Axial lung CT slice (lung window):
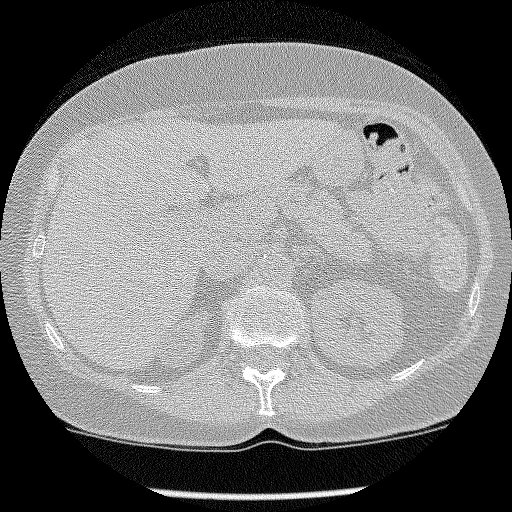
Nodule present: no